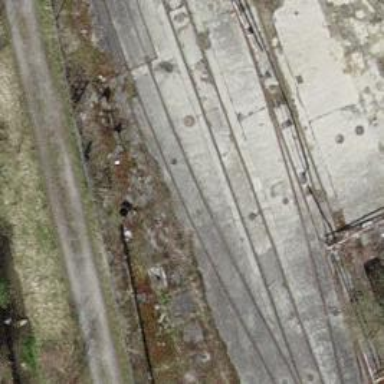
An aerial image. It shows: Disused railway with one track.